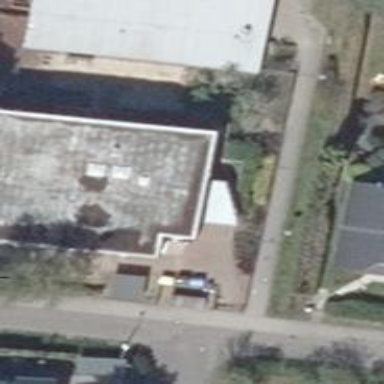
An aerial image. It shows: Building.